Field crop: maize
Growth stage: 1
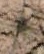
Species: salsola